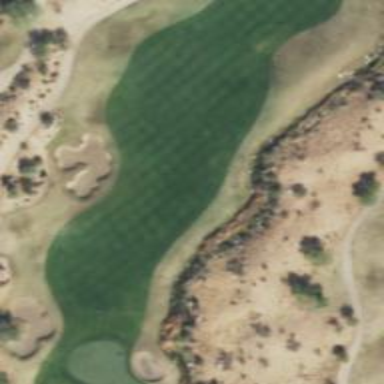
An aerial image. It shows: Grassy area designated as golf fairway.